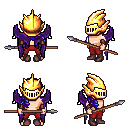
a pixel art fantasy rpg character, male body template, human, light skin, purple wings, red pants, blue right-swept hairstyle, gold helm, cloth bracers, maroon shoes, spear, four views (front, back, left, right), 2x2 character sprite sheet, small pixel art, hard edges, no anti-aliasing